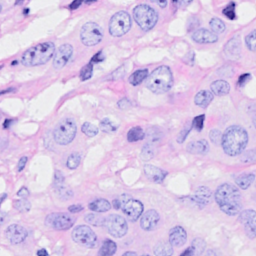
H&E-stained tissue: Breast